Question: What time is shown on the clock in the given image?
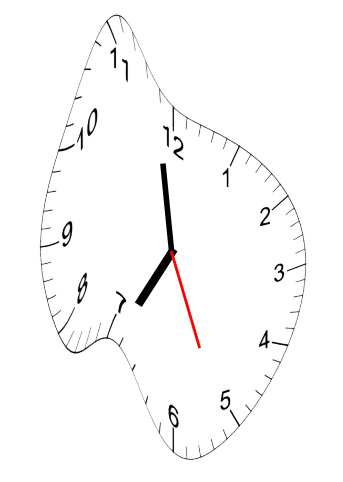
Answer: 06:58:26